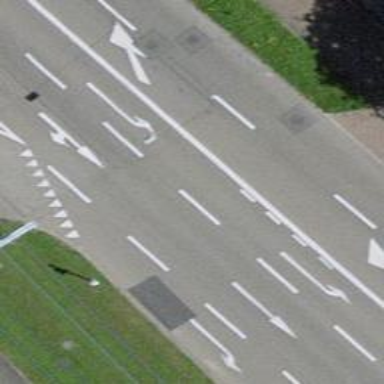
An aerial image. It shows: Asphalt road with primary highway designation and dedicated cycle lane on the left.